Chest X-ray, PA view. Patient: 56 years old, sex M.
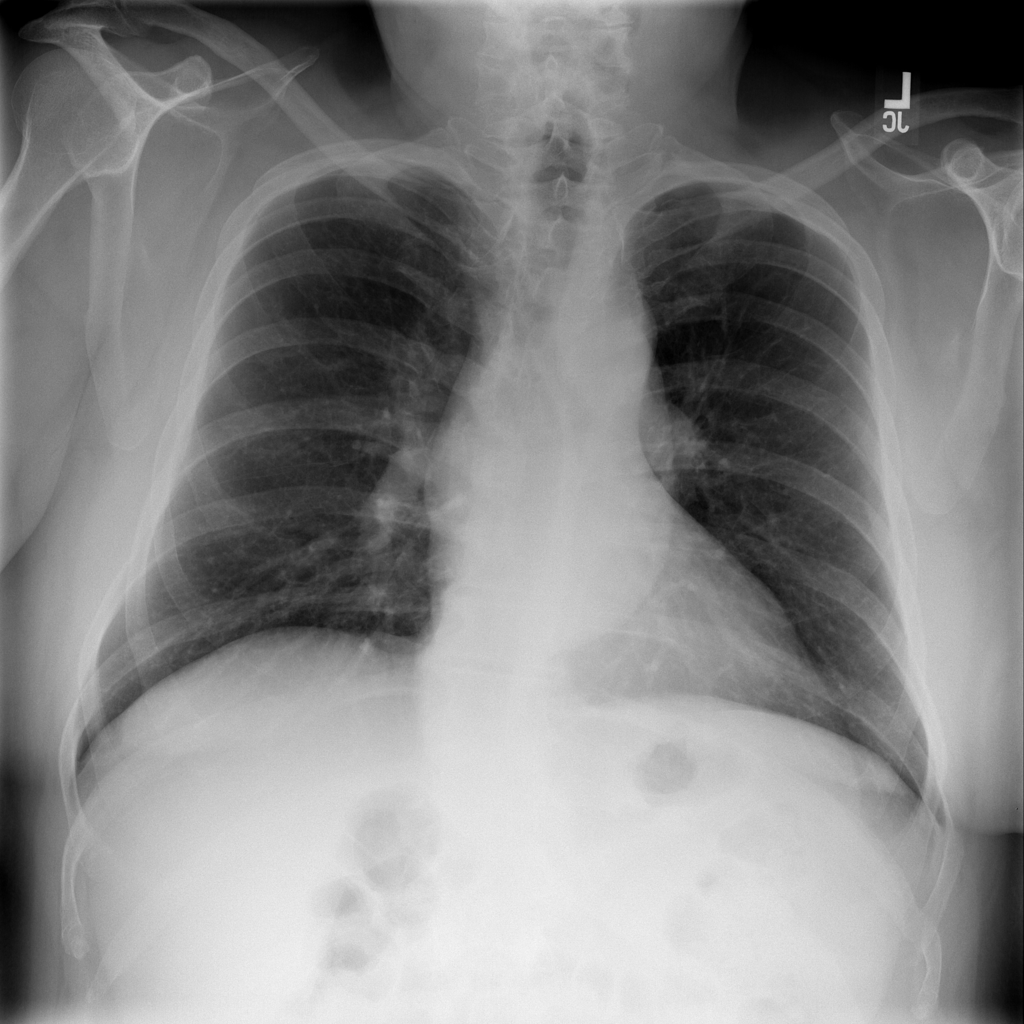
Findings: No Finding